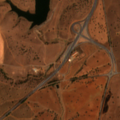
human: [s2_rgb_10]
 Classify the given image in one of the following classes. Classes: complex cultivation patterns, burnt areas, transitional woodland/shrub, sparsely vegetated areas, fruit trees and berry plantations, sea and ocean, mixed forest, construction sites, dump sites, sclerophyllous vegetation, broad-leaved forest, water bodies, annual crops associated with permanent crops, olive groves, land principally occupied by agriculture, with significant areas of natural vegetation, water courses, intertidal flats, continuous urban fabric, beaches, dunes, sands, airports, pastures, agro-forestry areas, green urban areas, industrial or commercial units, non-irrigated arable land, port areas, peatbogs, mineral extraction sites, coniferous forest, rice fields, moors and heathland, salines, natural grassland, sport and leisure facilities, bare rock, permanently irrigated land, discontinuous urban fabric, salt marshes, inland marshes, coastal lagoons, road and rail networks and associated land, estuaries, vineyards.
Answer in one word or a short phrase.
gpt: non-irrigated arable land, permanently irrigated land, olive groves, agro-forestry areas, water bodies